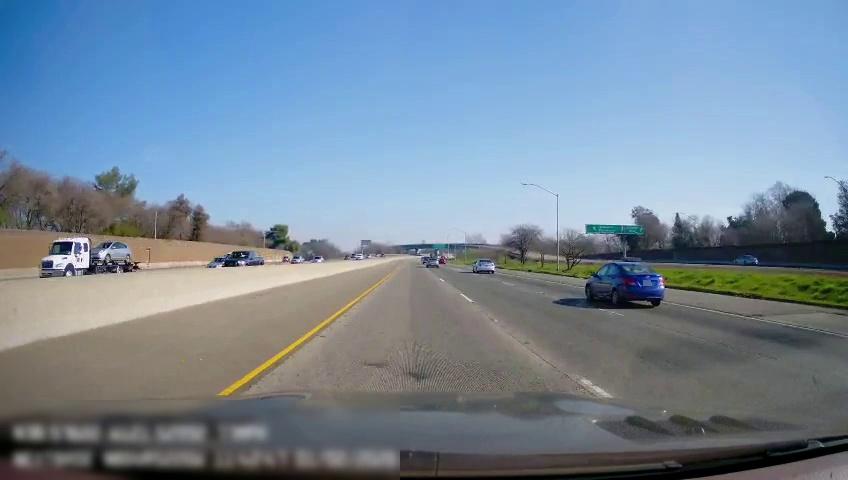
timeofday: Day
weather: Sunny
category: Drivable Space
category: Vehicles | Other LV
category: Vehicles | Car
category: Vehicles | Truck
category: Vehicles | Truck
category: Vehicles | Car
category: Vehicles | SUV
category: Drivable Space
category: Drivable Space
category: Vehicles | Car
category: Vehicles | Car
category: Vehicles | Car
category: Vehicles | Car
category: Lanes | Current Lane
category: Lanes | Current Lane
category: Lanes | Current Lane
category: Lanes | Alternate Lane
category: Traffic | Signs
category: Traffic | Signs
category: Traffic | Signs